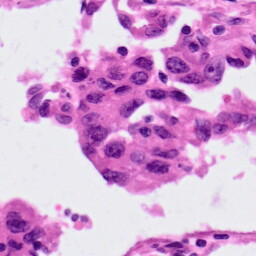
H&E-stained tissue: Lung